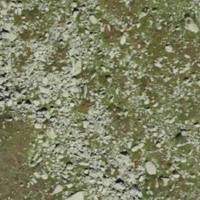
EUNIS habitat code: 31
Species observed at this site:
Falco tinnunculus